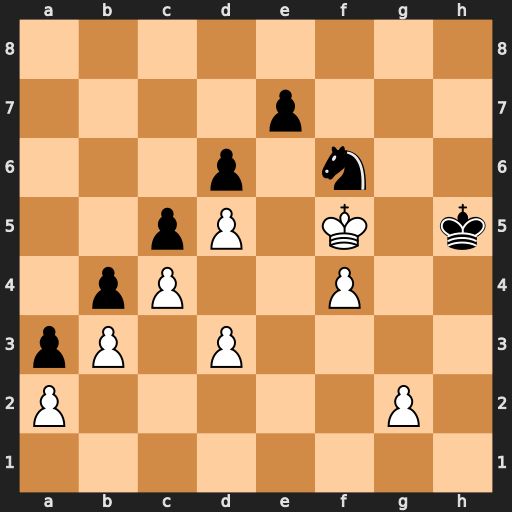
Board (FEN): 8/4p3/3p1n2/2pP1K1k/1pP2P2/pP1P4/P5P1/8
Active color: w
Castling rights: -
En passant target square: -
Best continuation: Ke6 Ng8 f5 Kg4 f6 Nxf6 Kxe7